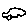
Label: car